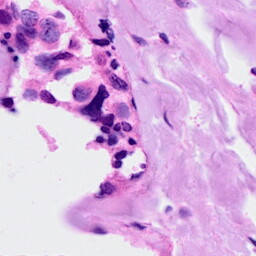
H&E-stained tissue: Breast